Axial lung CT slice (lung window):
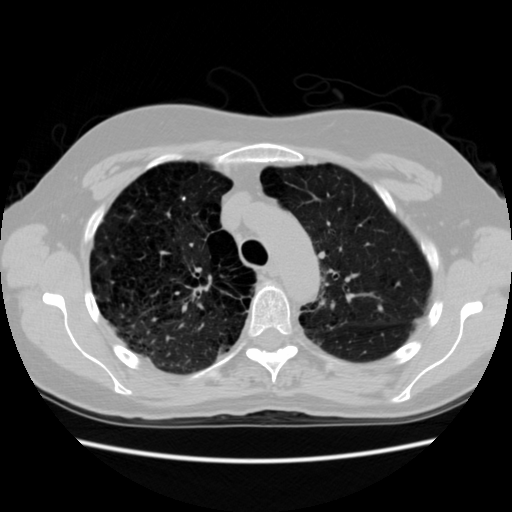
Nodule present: no